Interaction volume radius: 10 \u00c5
Interaction volume height: 10 \u00c5
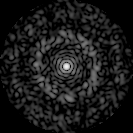
Disorder parameter: 0.8379